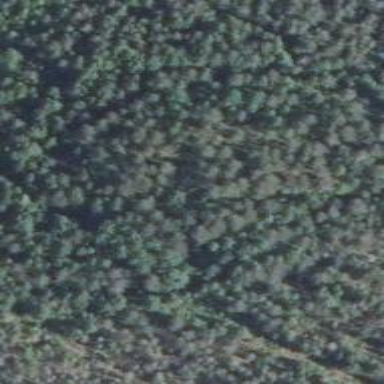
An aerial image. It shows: Woodland with needle-leaved trees.